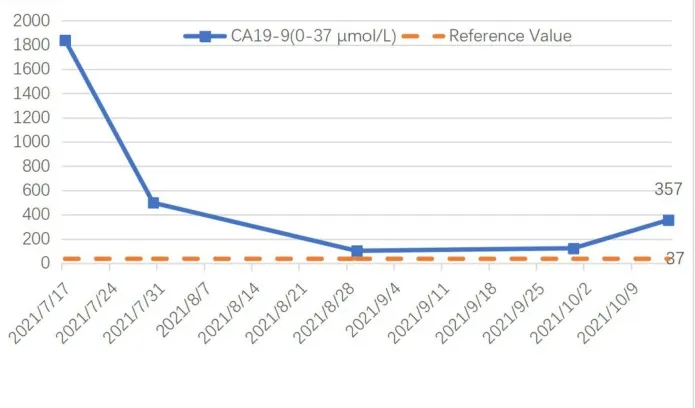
CA19-9. During treatment.
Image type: chart (chart)